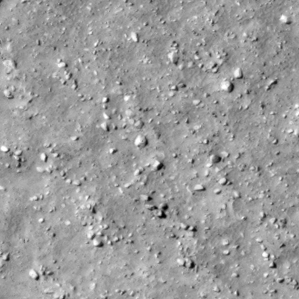
Label: non_frost